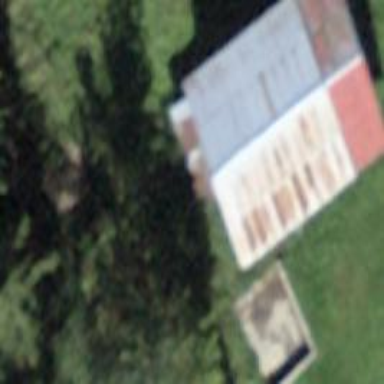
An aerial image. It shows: Rural barn.